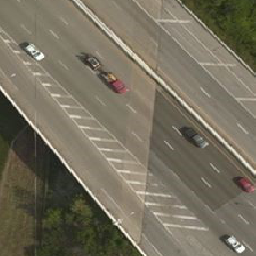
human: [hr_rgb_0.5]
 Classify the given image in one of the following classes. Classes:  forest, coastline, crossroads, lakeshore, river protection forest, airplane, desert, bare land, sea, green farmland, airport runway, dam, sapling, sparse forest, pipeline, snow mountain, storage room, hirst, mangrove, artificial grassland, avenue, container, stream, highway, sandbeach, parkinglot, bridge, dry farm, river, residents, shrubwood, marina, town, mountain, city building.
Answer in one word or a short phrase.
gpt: highway